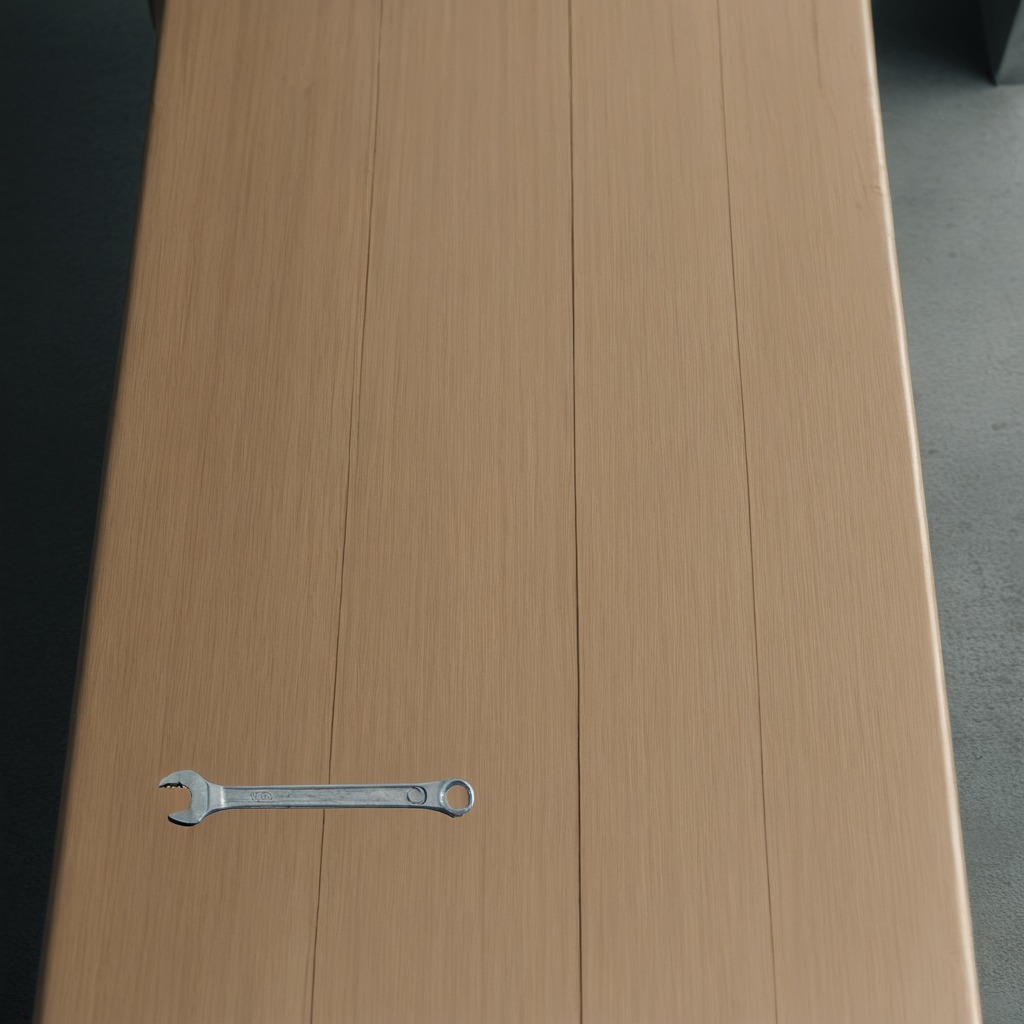
A wrench lies on the workbench inside a coastal fishing gear workshop.